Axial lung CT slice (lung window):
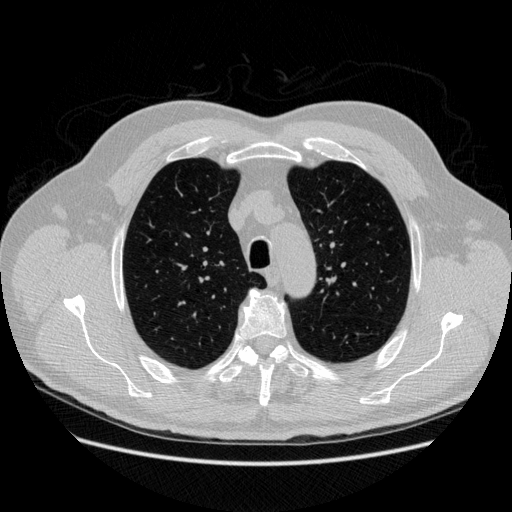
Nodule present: yes
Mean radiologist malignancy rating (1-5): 4